Interaction volume radius: 5 \u00c5
Interaction volume height: 15 \u00c5
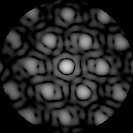
Disorder parameter: 0.1979